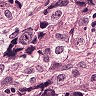
Metastatic tissue present: yes